Question: I am trying to create URL rewrite inbound rule for IIS to return the URL before a specific parameter.
Edited: I should have stated the authProvider is always the last parameter.
Example:
'''
http://localhost/WebAccess/Default.ashx?accessionNumber=009&authProvider=Bypass
'''
I want to trim off &authProvider=Bypass from the end of the URL
I've tried:
'''
.*(?=&authProvider)
<?xml version="1.0" encoding="UTF-8"?>
<configuration>
<system.webServer>
<rewrite>
<rules>
<rule name="Test" enabled="true">
<match url="(.*)&amp;authProvider.+" />
<action type="Rewrite" url="{R:0}" logRewrittenUrl="true" />
</rule>
</rules>
</rewrite>
</system.webServer>
</configuration>
'''

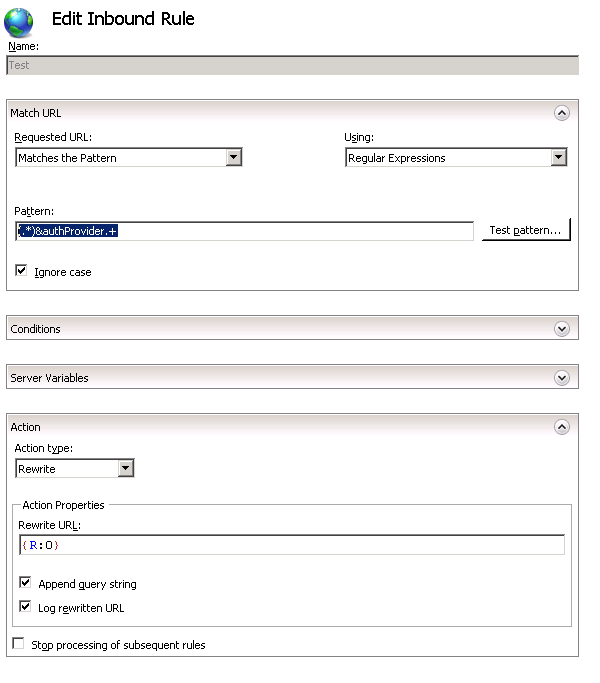
Answer: The example that you have shown will match what you want, but not change the URL. The result of your match should have the matched string that you want as the result.
I think that the problem may be that you are trying to replace what you match, but since the forward lookup ('?=' is not part of the match result) when you do the replace you are ending up with the same string as when you started. As an alternative, assuming that you are aware that this will not be very robust if parameter orders change, you could use:
'''
(.*)&authProvider.+
'''
Then replace with
'''
$1
'''
This will result in:
'''
http://localhost/WebAccess/Default.ashx?accessionNumber=009
'''
Essentially it matches the whole string and replaces it with everything before $auth, which is in group 1 ('$1').
With your update, I see that the rewrite rule syntax uses {R:1} so $1 should be {R:1} in my example and in your Rewrite Rule should be {R:1}. See <URL> for an example.